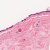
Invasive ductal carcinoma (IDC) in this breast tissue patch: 0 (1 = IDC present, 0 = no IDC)